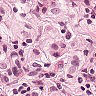
Metastatic tissue present: yes